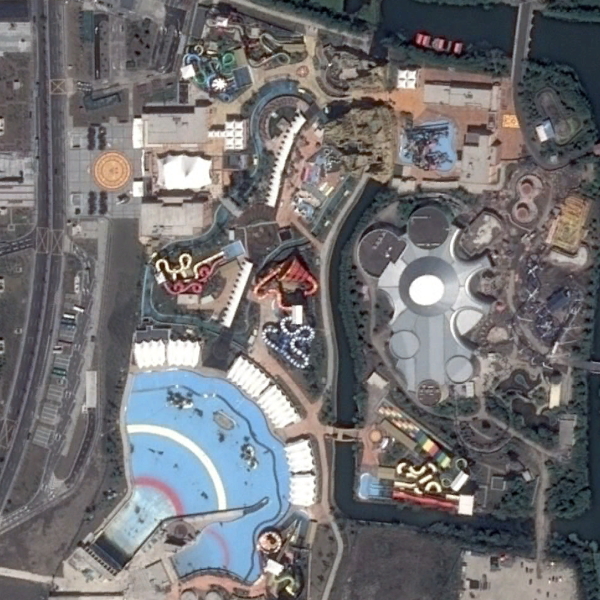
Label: Park